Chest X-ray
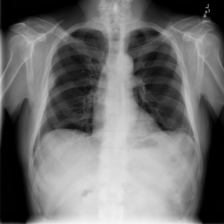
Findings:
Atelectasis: negative
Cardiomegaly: negative
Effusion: negative
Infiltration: negative
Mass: negative
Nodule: negative
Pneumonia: negative
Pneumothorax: negative
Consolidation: negative
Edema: negative
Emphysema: negative
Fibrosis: negative
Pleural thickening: negative
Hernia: negative